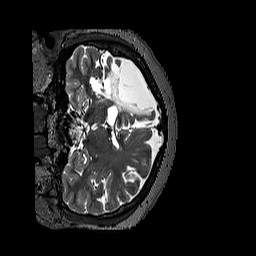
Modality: T2w
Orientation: coronal
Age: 40
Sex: female
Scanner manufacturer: siemens
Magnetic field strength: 3 T
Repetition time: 3.2 s
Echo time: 0.567 s